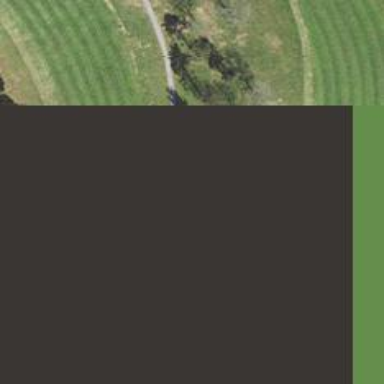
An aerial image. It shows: Grassy area designated as golf fairway.